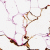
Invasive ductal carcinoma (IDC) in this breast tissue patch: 0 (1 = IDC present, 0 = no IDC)